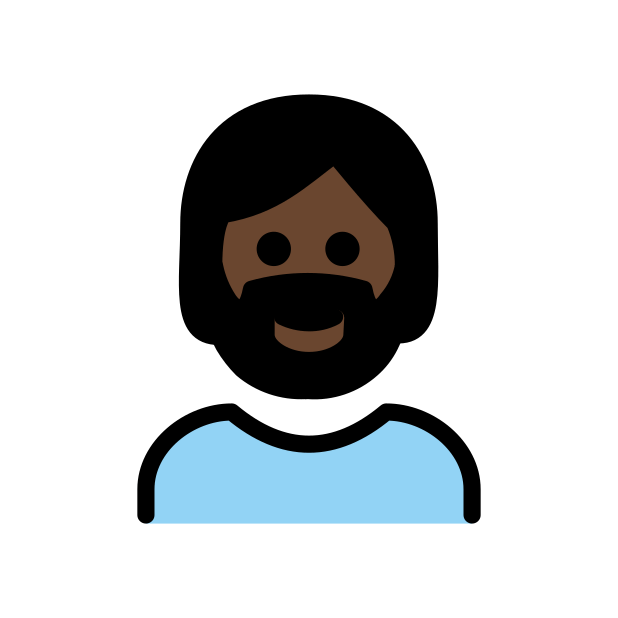
person: dark skin tone, beard